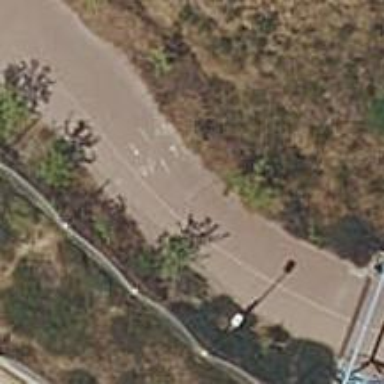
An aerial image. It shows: Paved cycleway with asphalt surface for both cycling and walking.